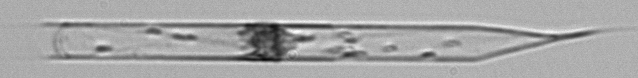
Label: Rhizosolenia